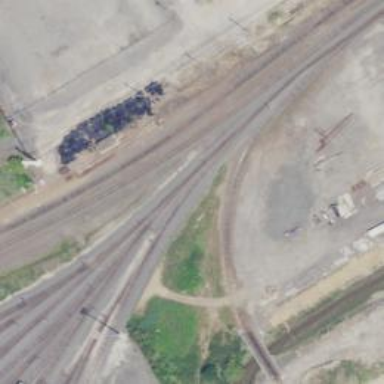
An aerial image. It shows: Abandoned railway.